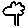
Label: tree